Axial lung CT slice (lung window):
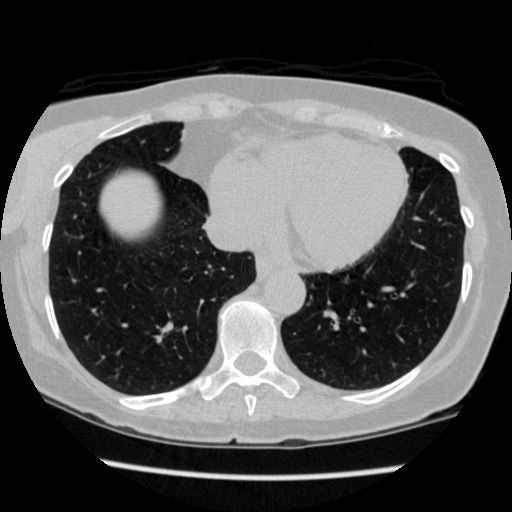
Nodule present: no